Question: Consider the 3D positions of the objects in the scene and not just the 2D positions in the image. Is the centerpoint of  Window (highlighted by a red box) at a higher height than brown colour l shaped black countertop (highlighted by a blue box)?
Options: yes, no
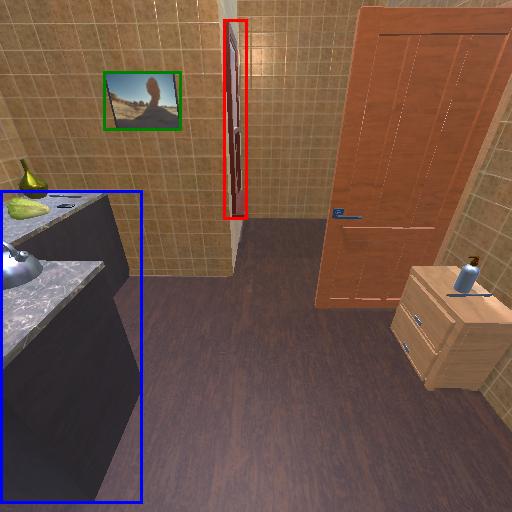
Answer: yes